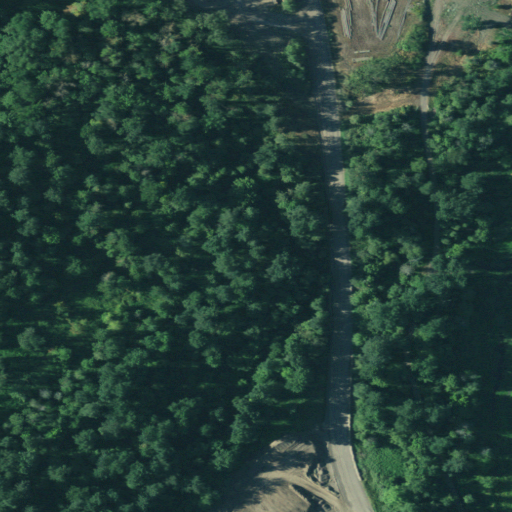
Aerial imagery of island in Oregon named Windsor Island containing woody wetlands, herbaceous wetlands, cultivated crops, pasture, and barren land